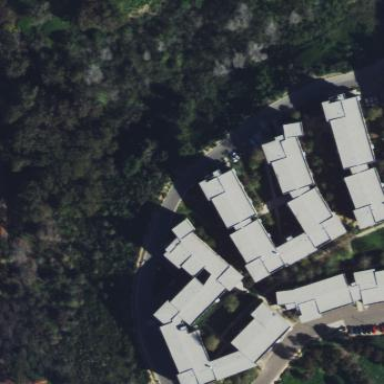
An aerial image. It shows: Residential apartments building.